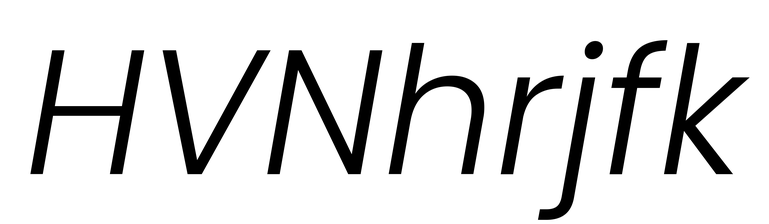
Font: Poppins-LightItalic